Question:
These are my coordinates of Selected diagonal points, will be more when selected points are more.
'''
1: 25.312063043186914 2: 55.30672073364258
1: 25.24096949112138 2: 55.40525436401367
1: 25.224509592006314 2: 55.3462028503418
1: 25.22513076073063 2: 55.281314849853516
1: 25.27822894908031 2: 55.25899887084961
'''
below is my current mysql query not giving me perfect result between selected diagonal.any help??
'''
SELECT
*
FROM
tbl_custom
WHERE latitude <= 25.312063043186914
AND latitude >= 25.224509592006314
AND longitude <= 55.40525436401367
AND longitude >= 55.25899887084961
'''
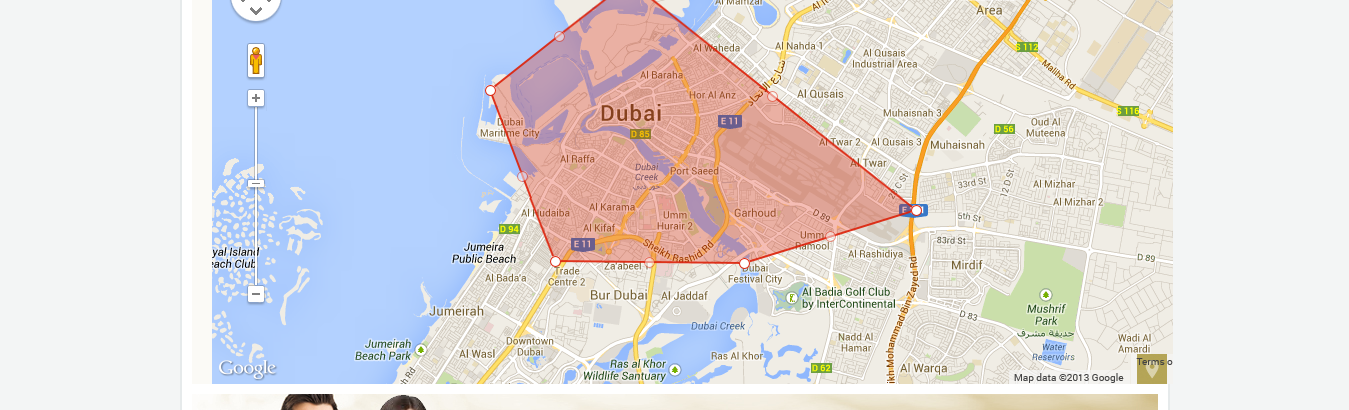
Answer: To eliminate the points within your bounding box query but not within polygon you require to use <URL> algorithm.
The easiest way to do this is to have the coordinates in arrays. These can be used to find max and min coordinates for the query and for parameters for pointInPolygon() function.
'''
function pointInPolygon(polySides,polyX,polyY,x,y) {
var j = polySides-1 ;
oddNodes = 0;
for (i=0; i<polySides; i++) {
if (polyY[i]<y && polyY[j]>=y || polyY[j]<y && polyY[i]>=y) {
if (polyX[i]+(y-polyY[i])/(polyY[j]-polyY[i])*(polyX[j]-polyX[i])<x) {
oddNodes=!oddNodes;
}
}
j=i; }
return oddNodes;
}
'''
In your Map code using <URL>
'''
var polySides = 4;//number of points in polygon
//horizontal Latitude coordinates of polygon
var polyLat = new Array();
polyLat[0] = 51.5;
polyLat[1] = 51.5;
polyLat[2] = 52.5;
polyLat[3] = 53;
polyLat[4] = 51.5;//First point repeated to close polygon
//vertical Longitude coordinates of polygon
var polyLng = new Array();
polyLng[0] = 0.5;
polyLng[1] = -1.9;
polyLng[2] = -1;
polyLng[3] = 0.6;
polyLng[4] = 0.5;
//Coordinates for bounding box
var maxLat = Math.max.apply(null,polyLat);
var minLat = Math.min.apply(null,polyLat);
var maxLng = Math.max.apply(null,polyLng);
var minLng = Math.min.apply(null,polyLng);
//Using jQuery
var url = "yourFile .php";
url +="?maxLat="+maxLat +"&minLat="+minLat +"&maxLng="+maxLng +"&minLng="+minLng;
$.getJSON(url,function(data) {
$.each(data.marker,function(i,dat){
if (pointInPolygon(polySides,polyLat,polyLng,dat.lat,dat.lng)){
var latlng = new google.maps.LatLng(dat.lat,dat.lng);
addMarker(latlng,dat.name);
bounds.extend(latlng);
}
});
map.fitBounds(bounds);
});
'''
Map obtained using Bounding Box and Point in Polygon.